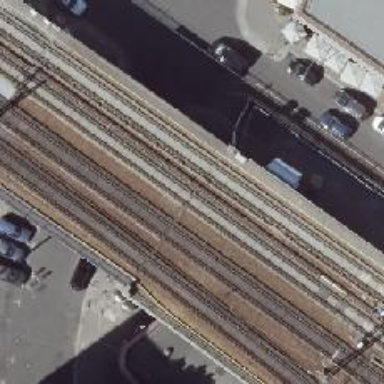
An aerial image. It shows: Bridge for light rail electrified with ballastless track.